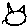
Label: cat